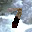
Label: 7